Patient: sex M, age 25
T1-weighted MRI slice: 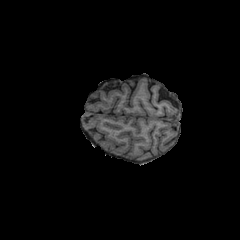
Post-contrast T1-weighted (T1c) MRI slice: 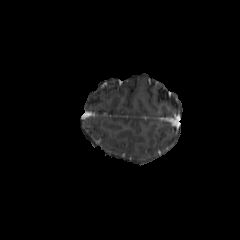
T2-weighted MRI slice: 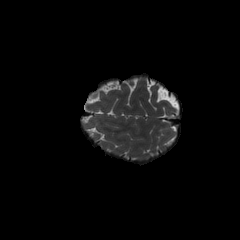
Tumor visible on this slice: no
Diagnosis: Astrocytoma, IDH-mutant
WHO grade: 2